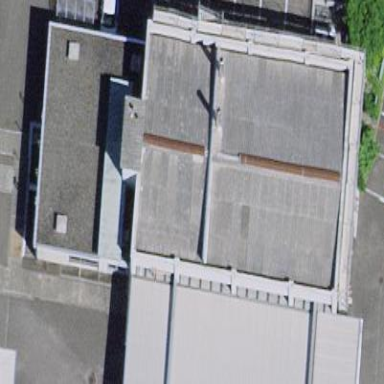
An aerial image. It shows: Industrial building.